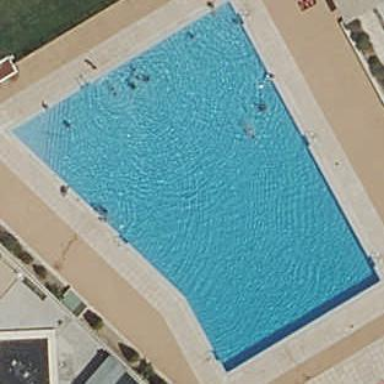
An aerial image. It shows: Swimming pool located in leisure land.